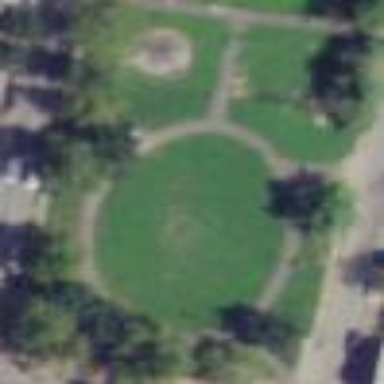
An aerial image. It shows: Park.